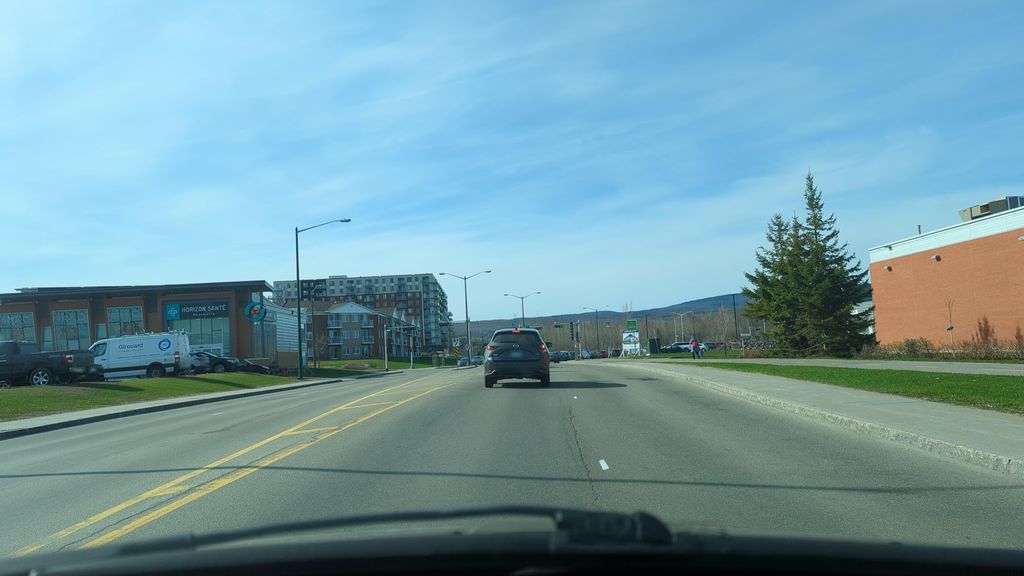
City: quebec_city